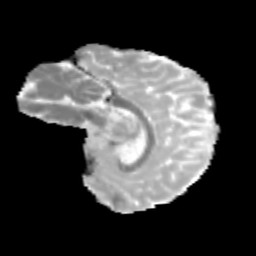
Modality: MD
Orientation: sagittal
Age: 11
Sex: female
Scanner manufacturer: siemens
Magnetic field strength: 3 T
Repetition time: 3.8 s
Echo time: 0.07 s